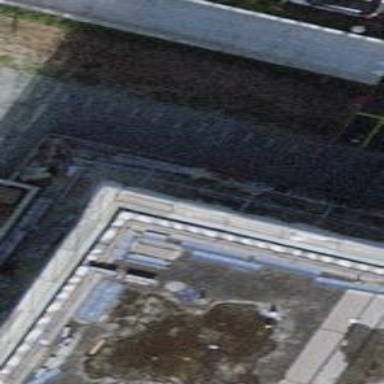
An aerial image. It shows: Flat roof on top of building.